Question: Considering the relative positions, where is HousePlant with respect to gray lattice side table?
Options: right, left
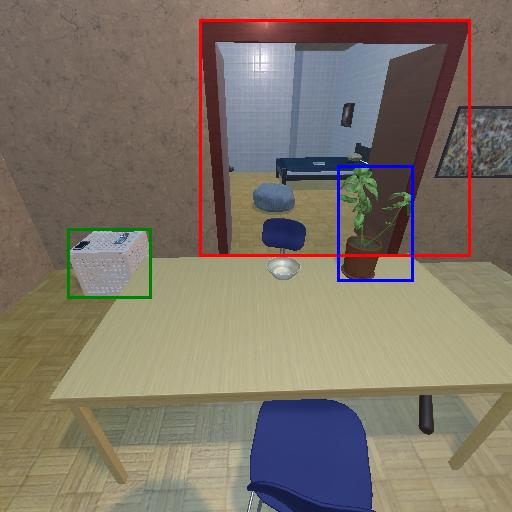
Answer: right